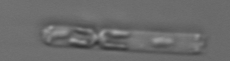
Label: Cerataulina_pelagica